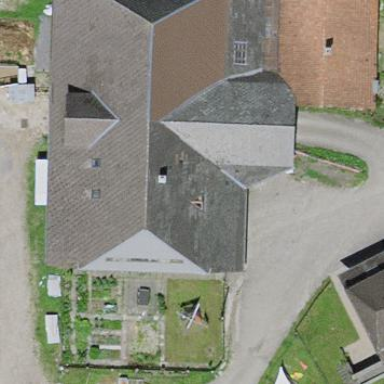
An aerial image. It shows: Farm building.